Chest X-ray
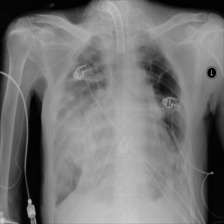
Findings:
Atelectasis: negative
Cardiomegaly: negative
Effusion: negative
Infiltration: negative
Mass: negative
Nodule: negative
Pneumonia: negative
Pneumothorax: negative
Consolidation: negative
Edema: negative
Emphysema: negative
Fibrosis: positive
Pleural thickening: negative
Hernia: negative